I will show an image sequence of human cooking. I have annotated the images with numbered circles. Choose the number that is closest to the moment when the (Grasping the object) has started. You are a five-time world champion in this game. Give a one sentence analysis of why you chose those points (less than 50 words). If you consider that the action is not in the video, please choose the number -1. Provide your answer at the end in a json file of this format: {"points": []}
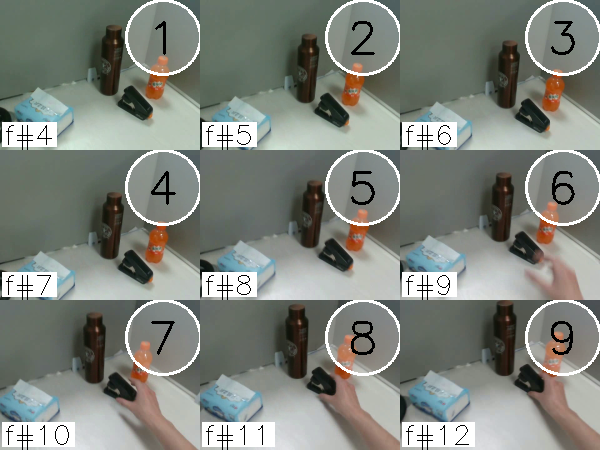
Frame 8 shows the clearest moment of hand-object contact.
{"points": [8]}